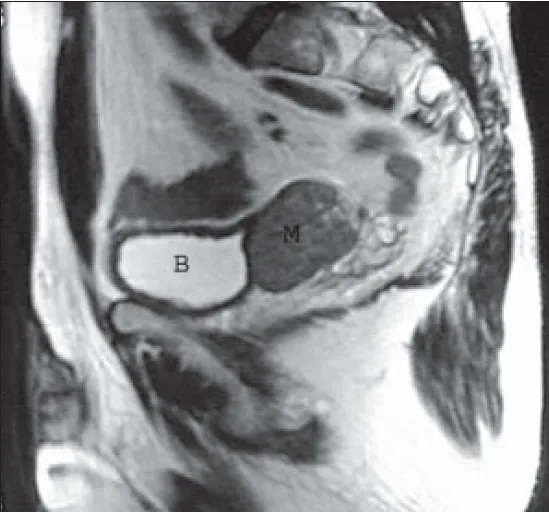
T2 weighted (TR/TE 4830/85) MR sagittal image reveals low signal intensity mass (M) arising from seminal vesicles. B, Bladder.
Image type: radiology (mri)